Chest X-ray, PA view. Patient: 64 years old, sex F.
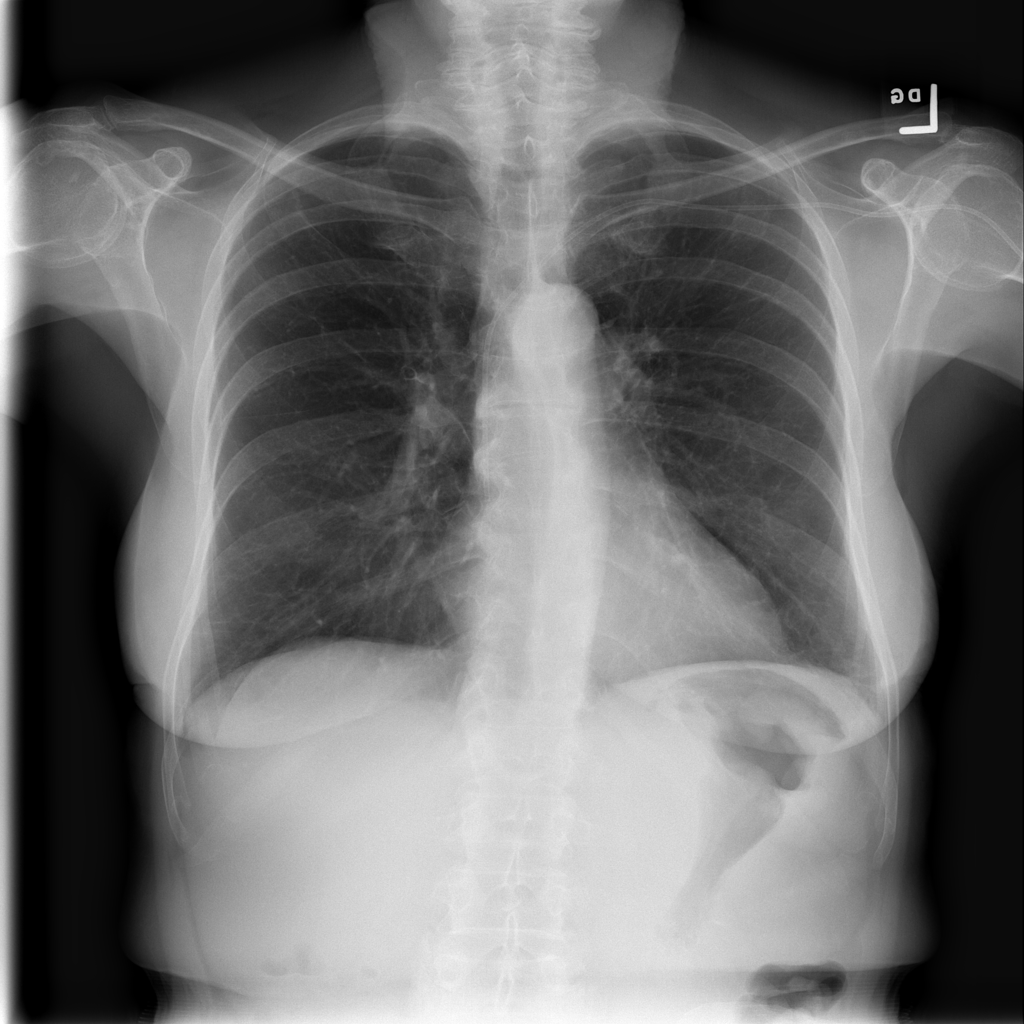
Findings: No Finding